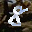
Label: 8